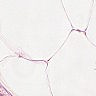
Metastatic tissue present: no